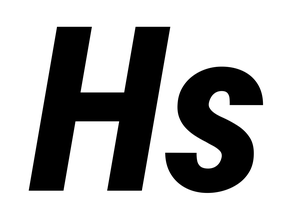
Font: Roboto-Italic_Condensed_ExtraBold_Italic